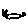
Label: cat